Question: I have following code, however this code is work in progress:

My intentions are to use table name instead of cell name (f7 and h7). Formula used in the sheet is
'''
Pending Quantity (column f) = Total quantity(Column Issue till date (column e) -((issue from FSD Harduaganj (column g)) + (issue from SWC Aligarh (column H)))
'''
and VBA code is to check if the entered quantity in column g or h makes the pending quantity negative, then clear that entered quantity.
Here is the current code, the code is referring to f7 and h7 however I intend to use it on whole column like... if I enter data in next row it should check if the pending quantity is negative if negative it should remove/clear the last entry from column g or h of that row.
'''
Private Sub Worksheet_Change(ByVal Target As Range)
Dim entrycell As Range
Set Target = Me.Range("f7")
Set entrycell = Me.Range("H7")
If Target.Value < 0 Then
MsgBox ("This Value must be a number of zero or greater."), , "Invalid Entry":entrycell.ClearContents
End If
End Sub
'''
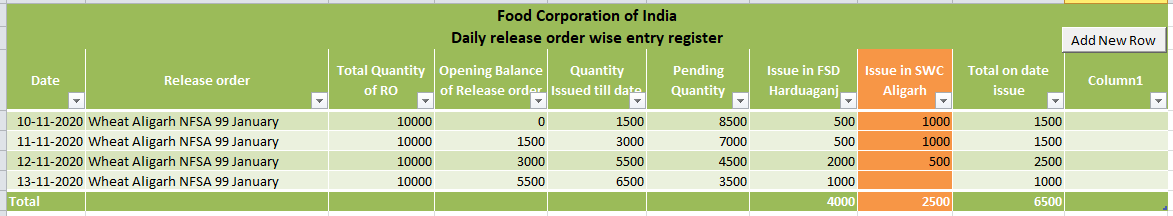
Answer: Based on your description, try this:
'''
Private Sub Worksheet_Change(ByVal Target As Range)
If Target.Column = 7 Or Target.Column = 8 Then
If Cells(Target.Row, "F") < 0 Then
MsgBox ("This Value must be a number of zero or greater."), , "Invalid Entry"
Application.EnableEvents = False
Target.ClearContents
Application.EnableEvents = True
End If
End If
End Sub
'''